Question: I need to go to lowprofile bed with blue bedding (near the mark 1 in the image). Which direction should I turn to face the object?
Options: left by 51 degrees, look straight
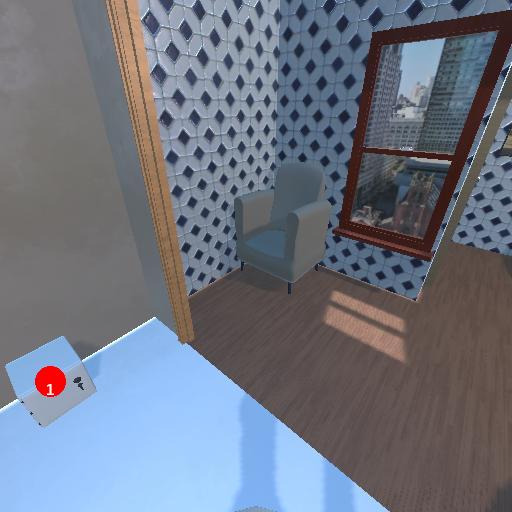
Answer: left by 51 degrees